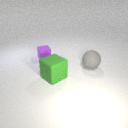
small purple rubber cube to the left of large green rubber cube